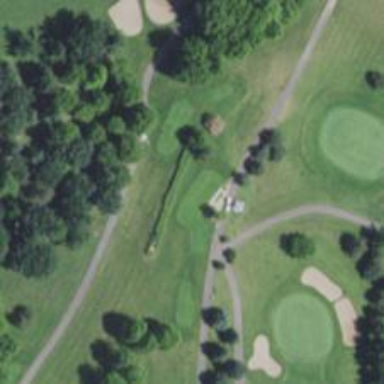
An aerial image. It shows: Golf tee.